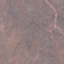
Label: HerbaceousVegetation